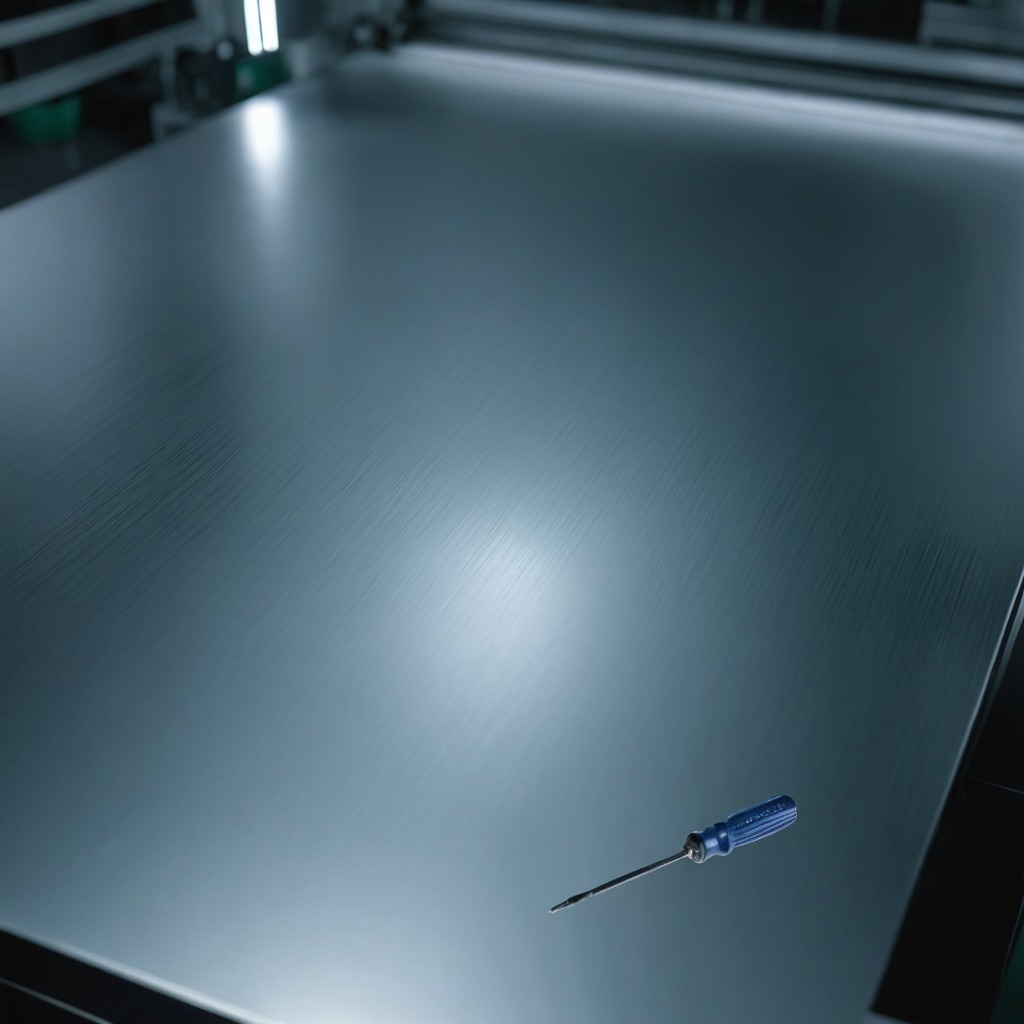
A screwdriver is lying on the metal table in a machine shop under fluorescent lights.